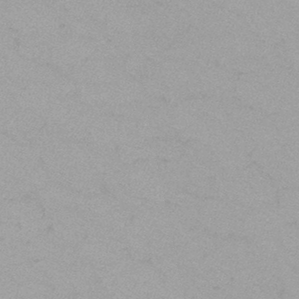
Label: frost